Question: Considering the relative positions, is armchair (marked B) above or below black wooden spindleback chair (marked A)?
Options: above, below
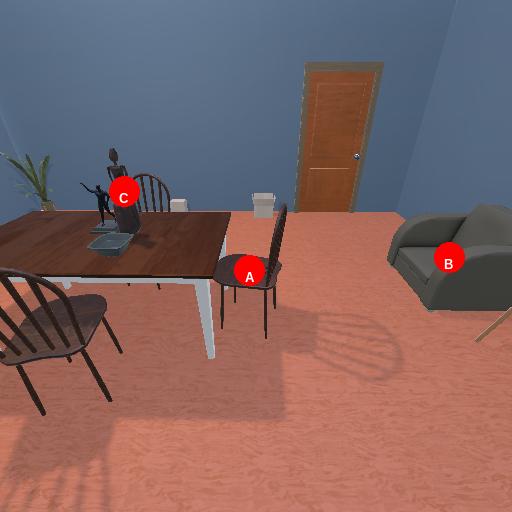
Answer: above